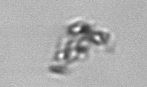
Label: detritus